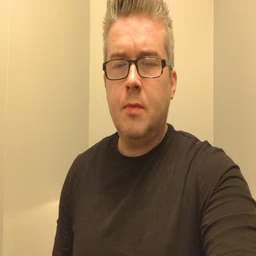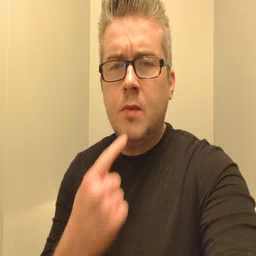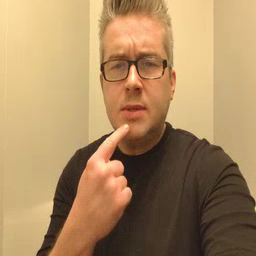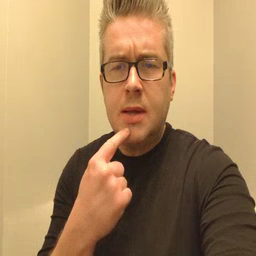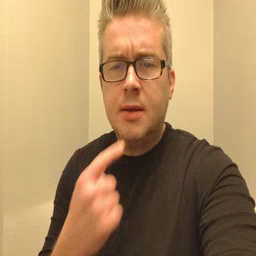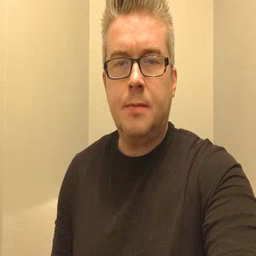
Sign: say